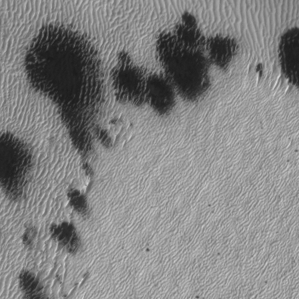
Label: frost